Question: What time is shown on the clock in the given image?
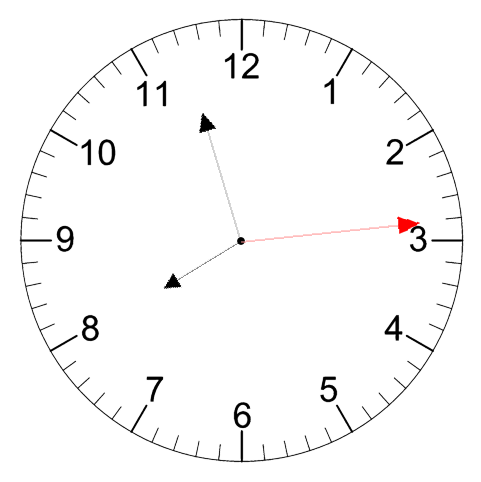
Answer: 07:57:14